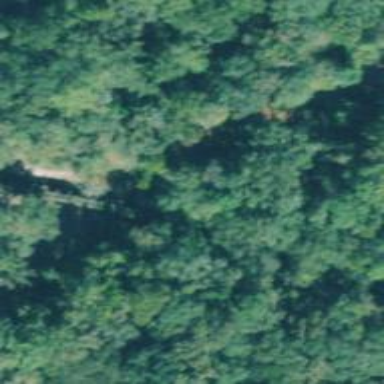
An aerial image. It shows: Disused railway bridge.